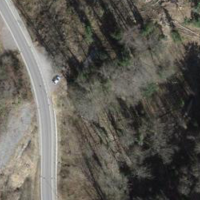
EUNIS habitat code: 44
Species observed at this site:
Tussilago farfara